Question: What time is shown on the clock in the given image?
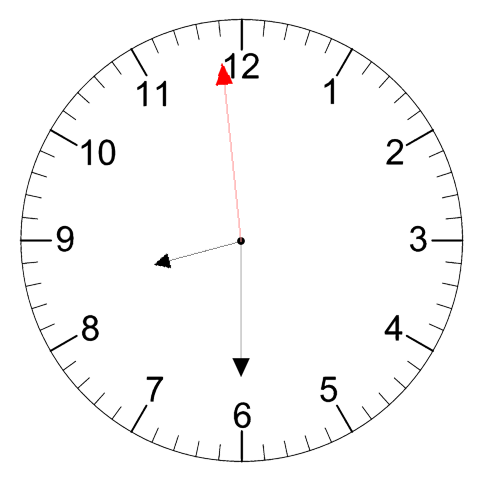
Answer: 08:29:59